Question: I've got two 'DateTime' objects. The 'FetchTime' contains time 'hh:mm:ss' I am insterested in, 'FetchDate' contains date: year, month, day.
Example:
'''
Debug.WriteLine("Time " + FetchTime);
Debug.WriteLine("Date " + FetchDate);
'''
displays for example:
'''
Time 2014-09-10 23:04:00
Date 2014-09-15 00:00:00
'''
and I would like to get 'DateTime' object which looks like that:
'''
2014-09-15 23:04:00
'''
I would like to merge those two into one or modify one of them. I thought it would be easy but I can't see almost any methods for 'DateTime' object. Is it achievable or first I must convert 'DateTime' to another type then convert it back? Finally, I have to have 'DateTime' object because it is going to be added to SQL database .
I refer to nullable 'DateTime': 'DateTime? FetchDate, DateTime? FetchTime'.

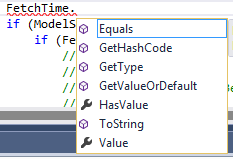
Answer: Just use the <URL>
'''
var date = new DateTime(FetchDate.Year, FetchDate.Month, FetchDate.Day,
FetchTime.Hour, FetchTime.Minute, FetchTime.Second);
'''
It seems like you are using nullable 'DateTime'. So you should get the underlying 'DateTime' value using 'Value' property.
'''
var fetchDate = FetchDate.Value;
var fetchTime = FetchTime.Value;
var date = new DateTime(fetchDate.Year, fetchDate.Month, fetchDate.Day,
fetchTime.Hour, fetchTime.Minute, fetchTime.Second);
'''